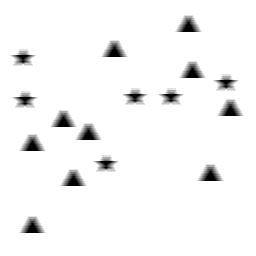
Squares: 0
Triangles: 10
Stars: 6
Total shapes: 16